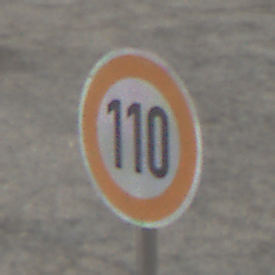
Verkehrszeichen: Geschwindigkeit110
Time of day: SunriseSunset
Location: Outdoor (RoadRail)
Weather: PartlyCloudy
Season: NotSpecified
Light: Natural